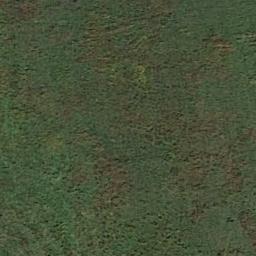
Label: meadow